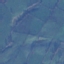
Land use / land cover class: Pasture